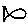
Label: fish